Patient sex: M
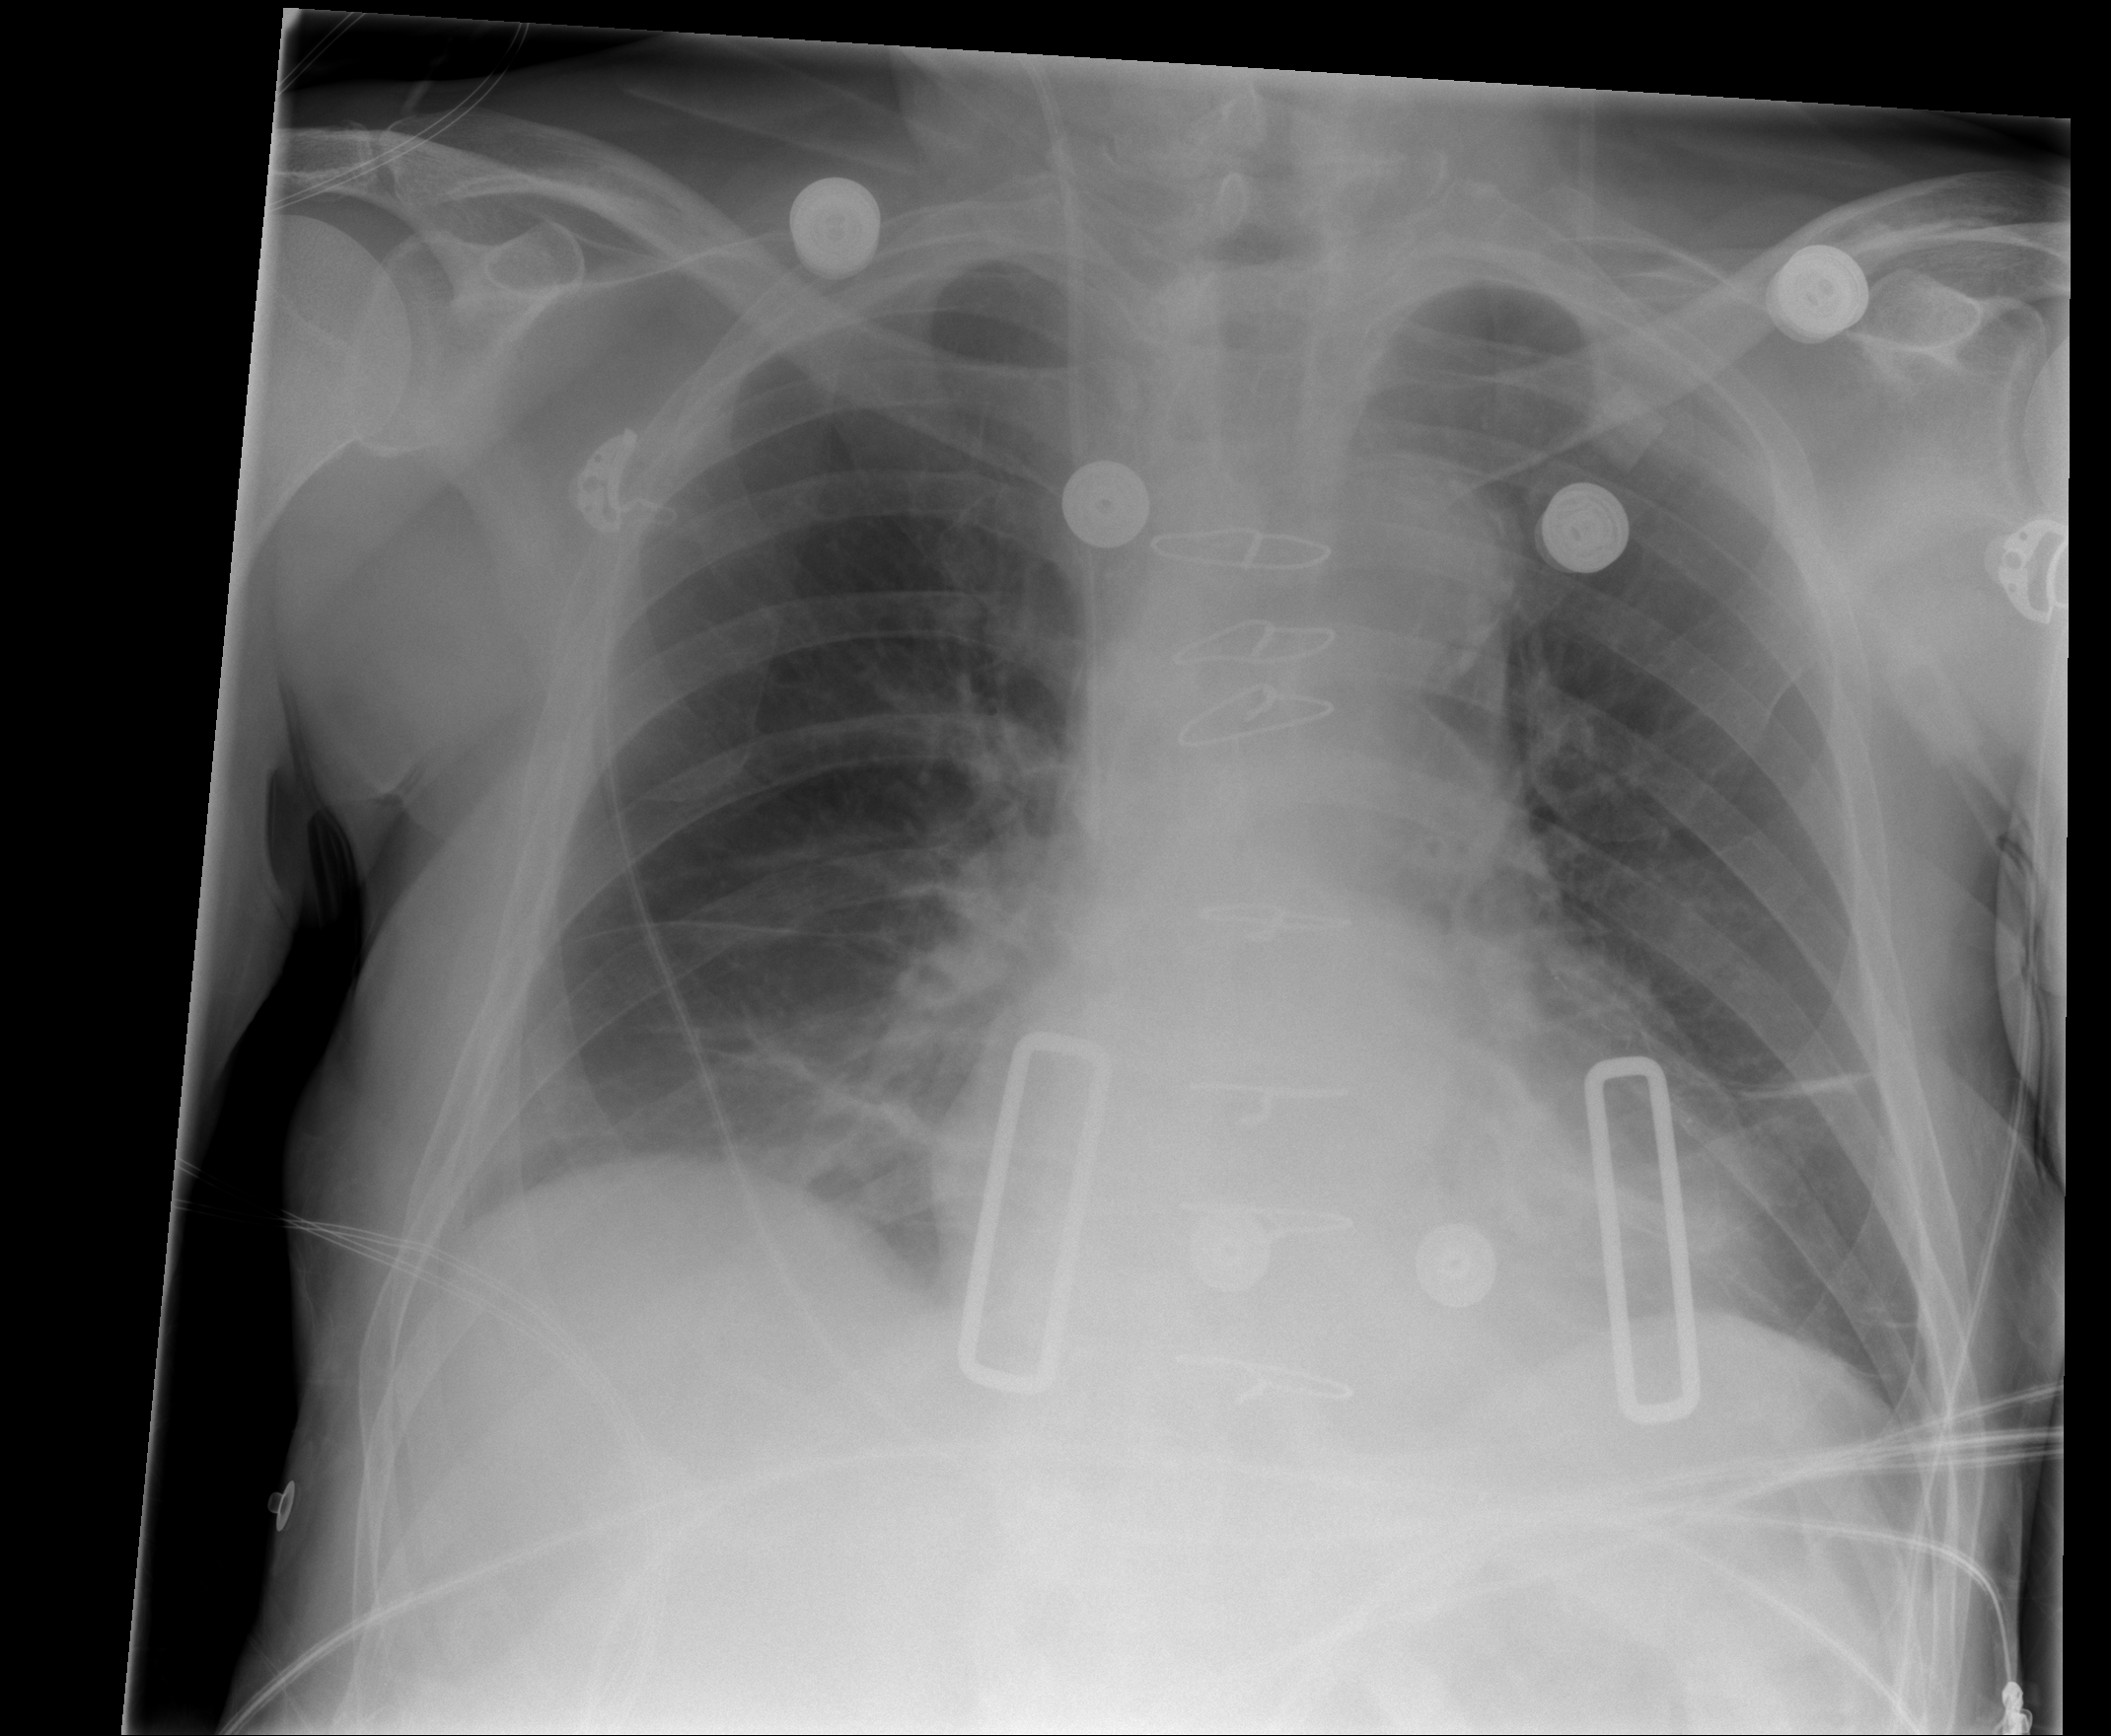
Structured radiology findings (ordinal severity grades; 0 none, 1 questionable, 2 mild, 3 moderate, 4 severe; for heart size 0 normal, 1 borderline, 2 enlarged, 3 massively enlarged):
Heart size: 1
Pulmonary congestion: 2
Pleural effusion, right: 2
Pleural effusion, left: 2
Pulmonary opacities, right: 0
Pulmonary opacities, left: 0
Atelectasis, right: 2
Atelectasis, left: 1